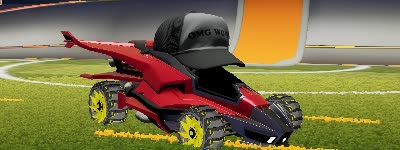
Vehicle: aftershock